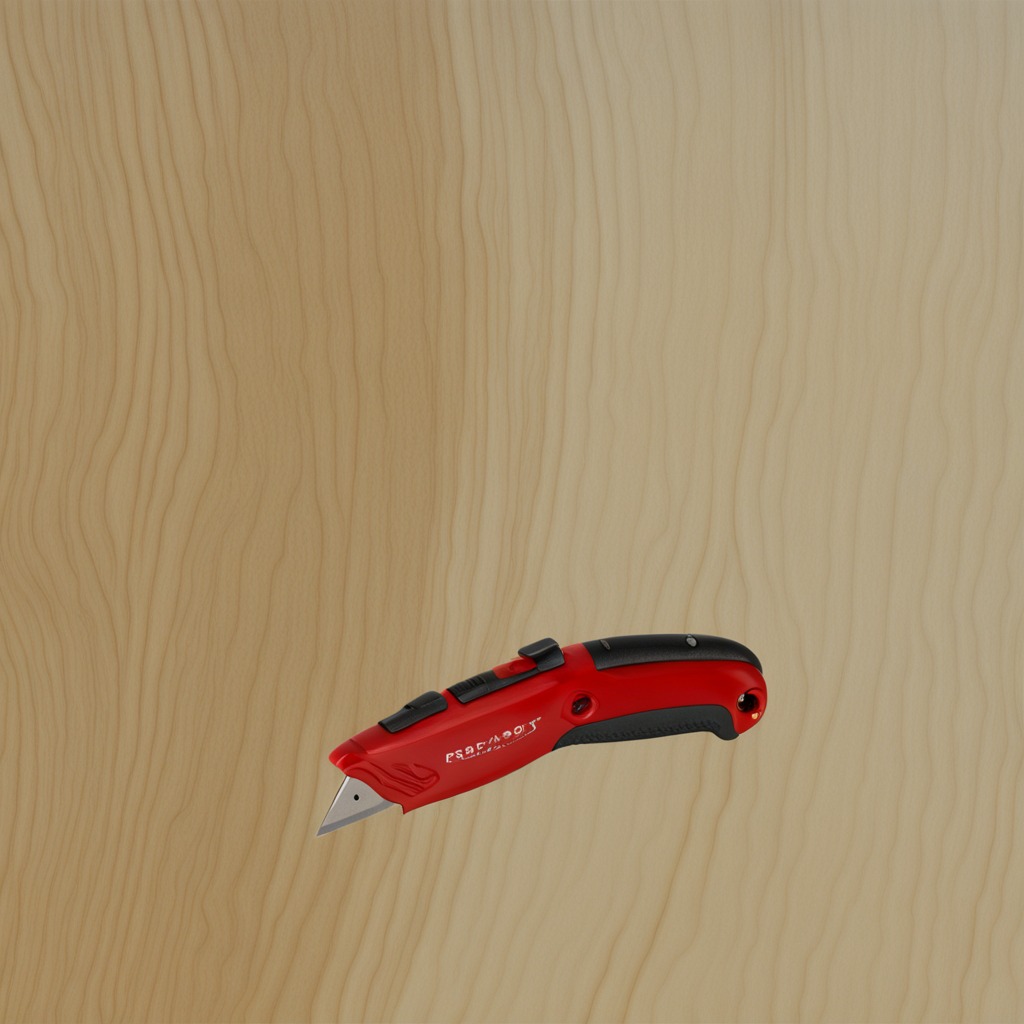
A utility knife is lying on the plywood surface in a paint workshop.